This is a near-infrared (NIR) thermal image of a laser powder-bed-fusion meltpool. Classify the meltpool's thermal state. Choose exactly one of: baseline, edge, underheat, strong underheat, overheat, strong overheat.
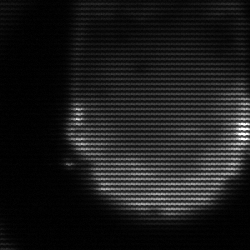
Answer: edge